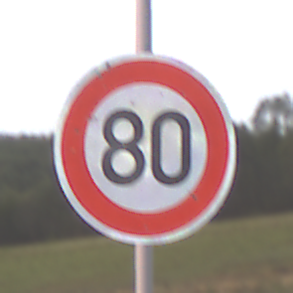
Verkehrszeichen: Geschwindigkeit80
Umgebung: Outdoor, Nature
Tageszeit: Midday
Wetter: Overcast
Licht: Natural
Jahreszeit: NotSpecified
Kontrast: LowContrast